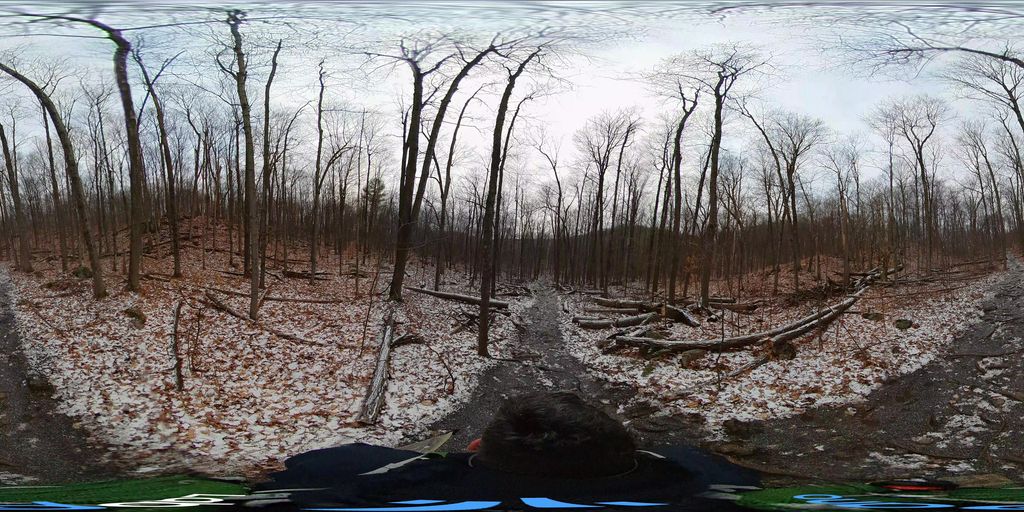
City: ottawa-gatineau